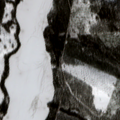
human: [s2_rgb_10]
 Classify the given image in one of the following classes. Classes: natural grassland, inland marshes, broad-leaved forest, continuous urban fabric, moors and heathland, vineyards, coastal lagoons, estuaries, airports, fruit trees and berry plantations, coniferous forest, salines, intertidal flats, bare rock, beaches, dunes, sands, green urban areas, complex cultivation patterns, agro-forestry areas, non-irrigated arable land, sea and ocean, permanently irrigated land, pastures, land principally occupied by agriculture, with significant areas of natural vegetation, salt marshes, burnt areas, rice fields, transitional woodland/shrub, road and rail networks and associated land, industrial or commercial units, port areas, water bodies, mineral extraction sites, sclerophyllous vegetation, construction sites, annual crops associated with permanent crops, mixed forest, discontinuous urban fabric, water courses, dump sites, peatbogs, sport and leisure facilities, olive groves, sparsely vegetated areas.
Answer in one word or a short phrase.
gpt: coniferous forest, transitional woodland/shrub, water bodies